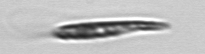
Label: Euglena